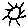
Label: sun